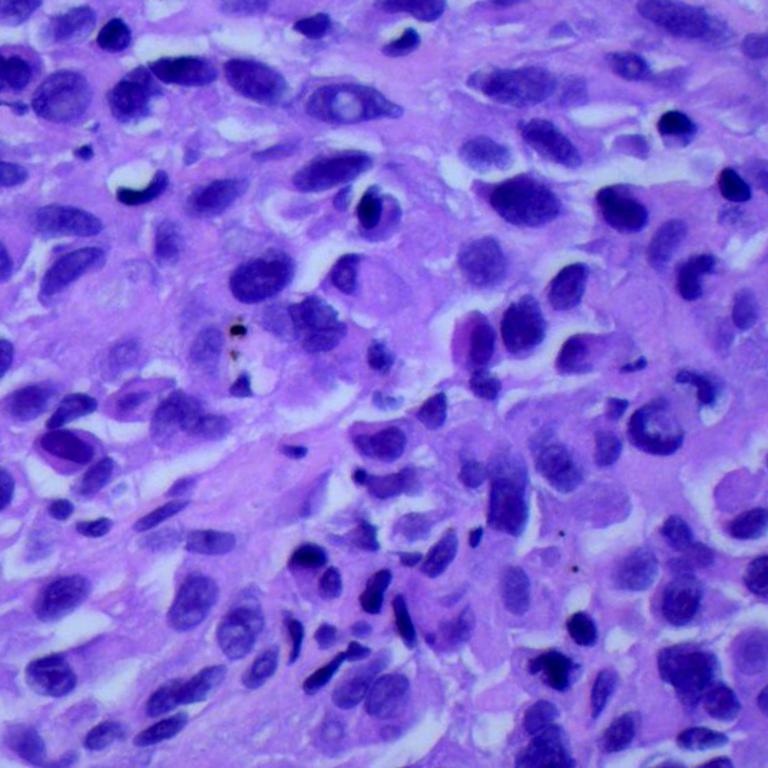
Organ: lung
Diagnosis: adenocarcinomas